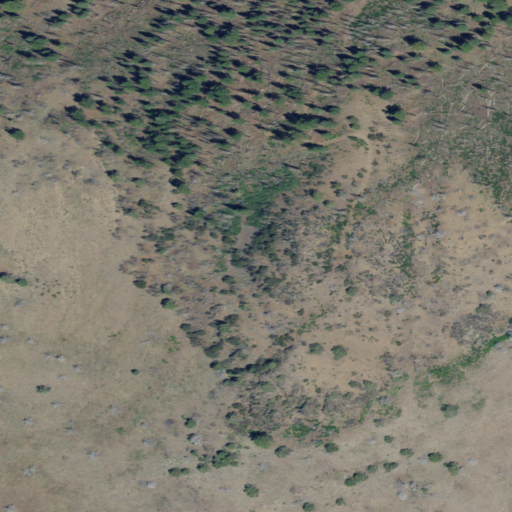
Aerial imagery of ridge(s) in Oregon named Fitzwater Point containing shrub, evergreen forest, and grassland